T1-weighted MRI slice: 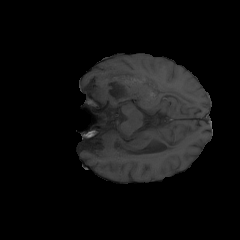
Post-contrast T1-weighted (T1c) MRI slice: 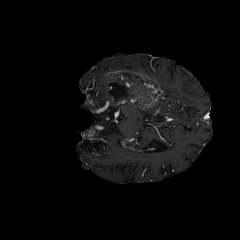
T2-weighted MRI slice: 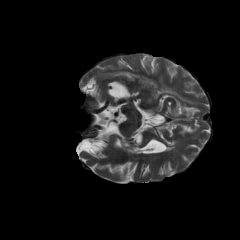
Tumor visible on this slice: yes